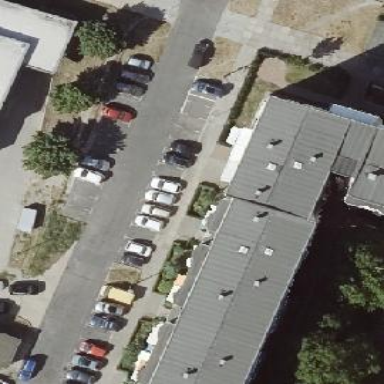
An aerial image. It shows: Flat-roofed apartment building.